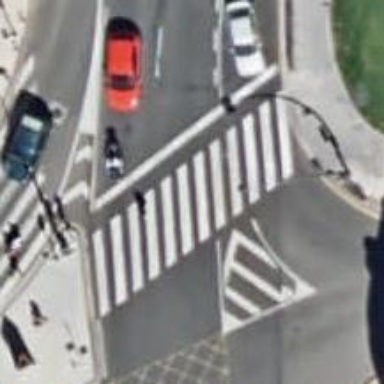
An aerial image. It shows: Road crossing with traffic signals.